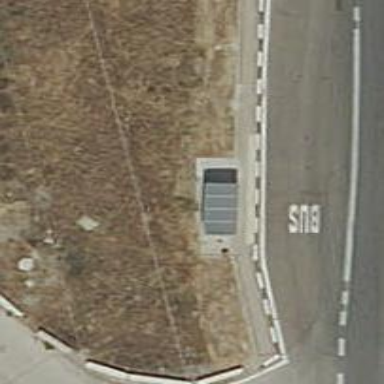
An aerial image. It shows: Bus stop with shelter. It is platform for public transport.